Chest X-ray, PA view. Patient: 43 years old, sex M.
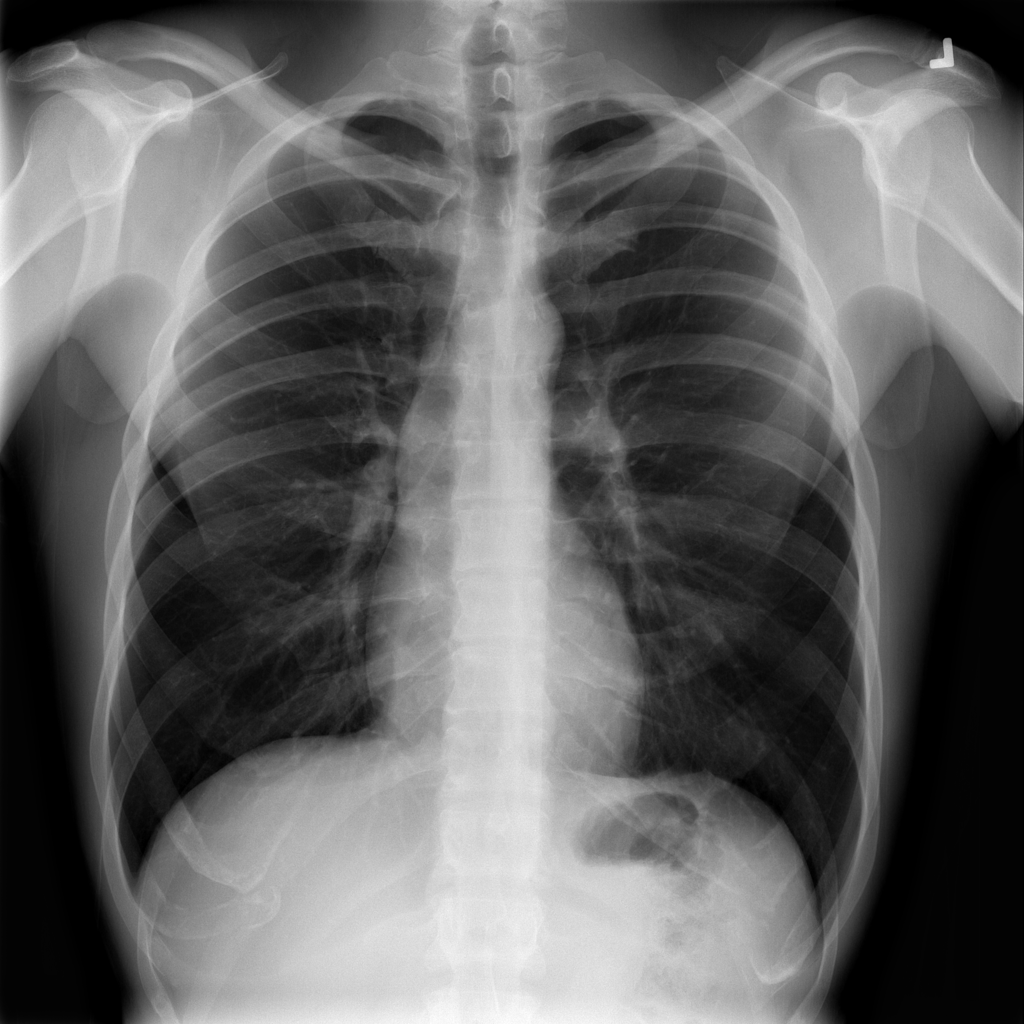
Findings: No Finding